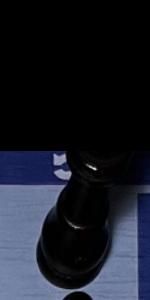
Label: King_Black